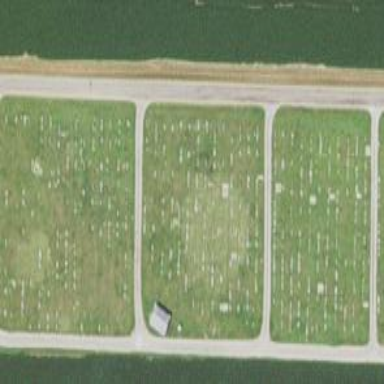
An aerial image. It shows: Cemetery.